Question: I'm creating a custom border to LinearLayout, to do it I'm using 'shape' . The problem is when I set '@drawable/custom_linear_border' all EditText has background black. This problem occur with Android 2.3 because superior this problem does not occur.
How could I solve it ?

'''
<?xml version="1.0" encoding="utf-8"?>
<shape xmlns:android="http://schemas.android.com/apk/res/android"
android:shape="rectangle">
<stroke
android:width="2dip"
android:color="@android:color/darker_gray" />
</shape>
'''
'''
<LinearLayout
android:layout_width="fill_parent"
android:layout_height="wrap_content"
android:background="@drawable/custom_linearlayout_border"
android:layout_marginTop="50dp"
>
<ImageView
android:layout_width="wrap_content"
android:layout_height="wrap_content"
android:padding="15dp"
android:src="@drawable/icon_login"
/>
<EditText
android:id="@+id/etEmail"
android:layout_width="fill_parent"
android:layout_height="wrap_content"
android:padding="13dp"
android:layout_gravity="center_vertical"
android:hint="Email"
android:inputType="textEmailAddress"
android:background="#<PHONE>"
/>
</LinearLayout>
'''
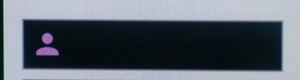
Answer: //Use this drawable
'''
<?xml version="1.0" encoding="utf-8"?>
<shape xmlns:android="http://schemas.android.com/apk/res/android"
android:shape="rectangle">
<solid android:color="@android:color/transparent" />
<stroke
android:width="2dip"
android:color="@android:color/darker_gray" />
</shape>
'''